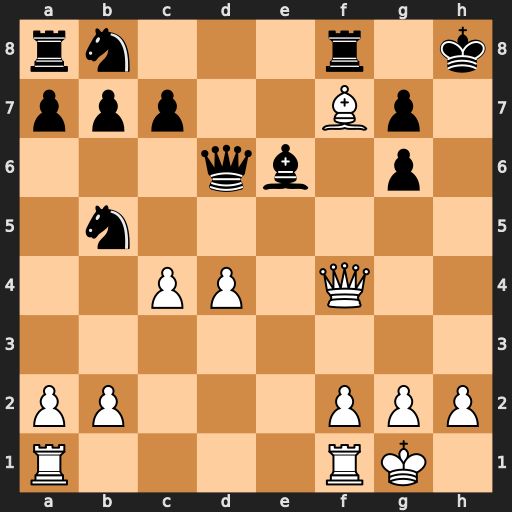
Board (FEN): rn3r1k/ppp2Bp1/3qb1p1/1n6/2PP1Q2/8/PP3PPP/R4RK1
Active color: w
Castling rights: -
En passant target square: -
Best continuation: Qh4#